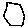
Label: hexagon